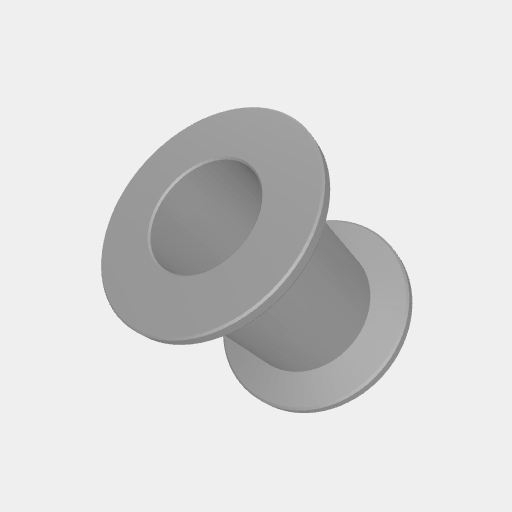
Part: BeltIdler6ID12OD12